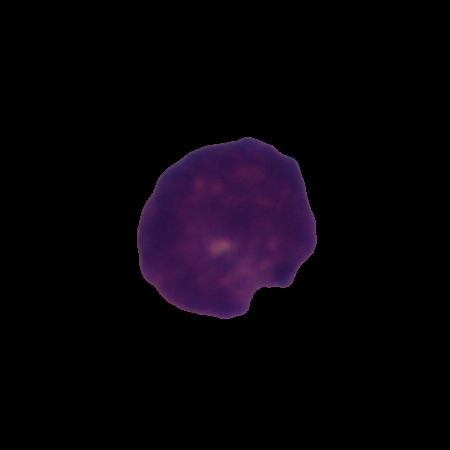
Label: healthy